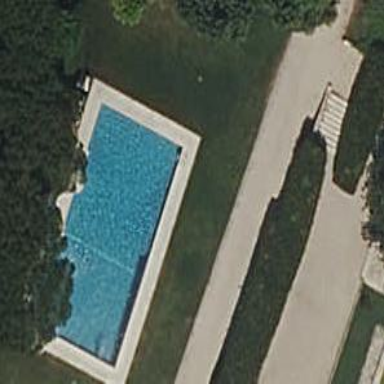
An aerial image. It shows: Swimming pool located in leisure land.